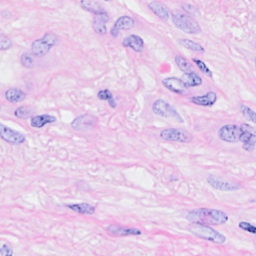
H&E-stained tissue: Breast